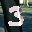
Label: 3